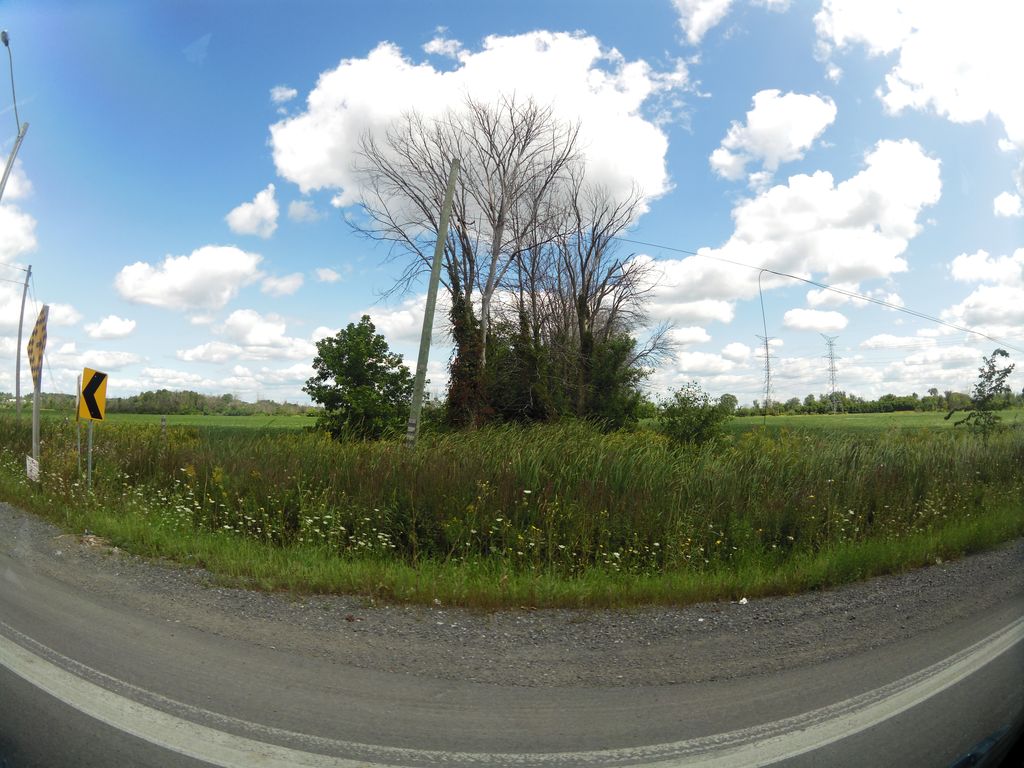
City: ottawa-gatineau